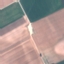
Land use / land cover: AnnualCrop